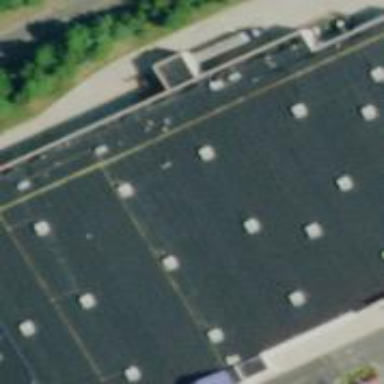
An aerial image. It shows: Flat-roofed retail building.